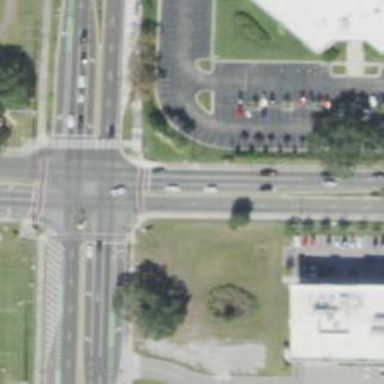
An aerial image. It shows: Marked road crossing with line markings.